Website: home-depot
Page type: account-selection
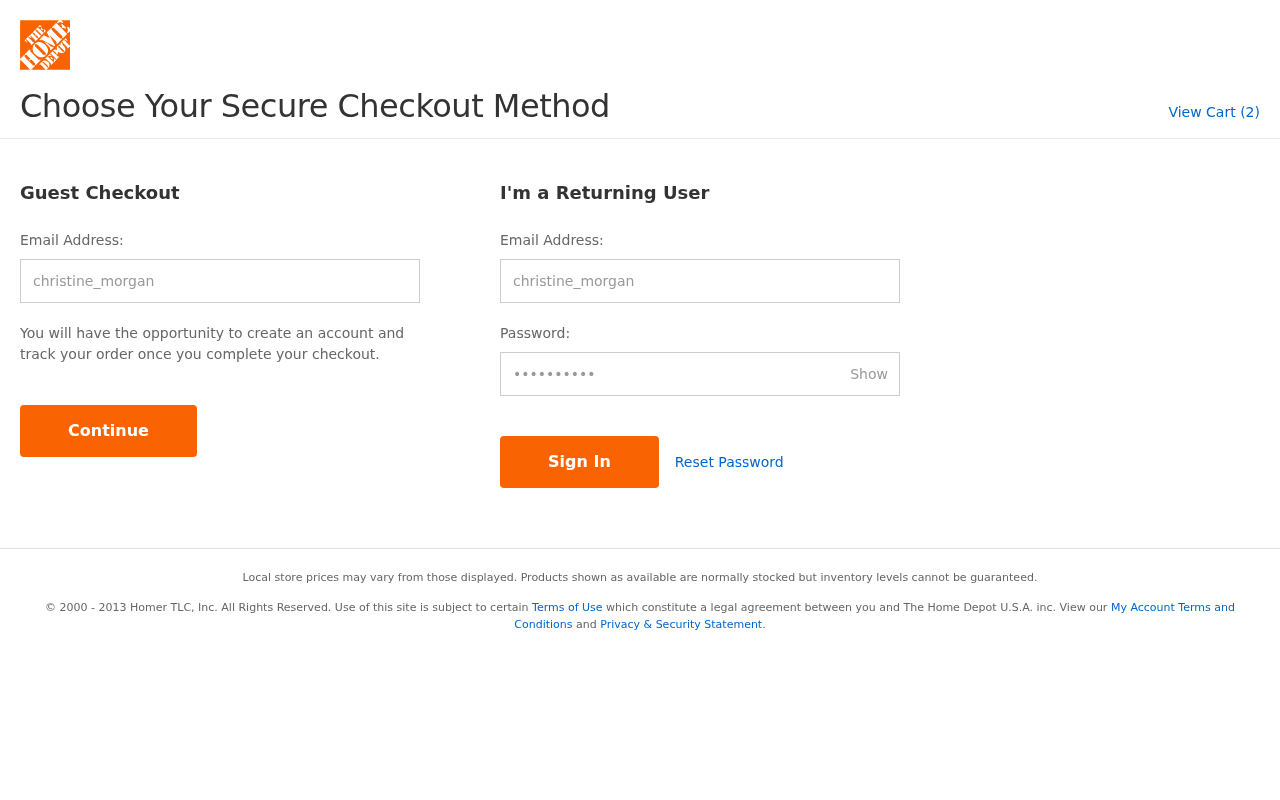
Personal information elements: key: PII_LOGIN_USERNAME
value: christine_morgan
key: PII_LOGIN_USERNAME2
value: christine_morgan
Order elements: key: ORDER_NUM_ITEMS
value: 2